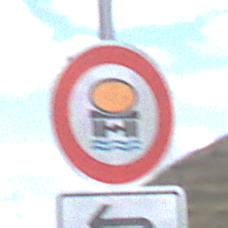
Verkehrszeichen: VerbotFahrzeugeWassergefaehrdenderLadung
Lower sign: RichtungsangabeDurchPfeile2
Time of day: Midday
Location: Outdoor (Nature)
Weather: PartlyCloudy
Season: NotSpecified
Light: Natural